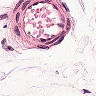
Metastatic tissue present: no